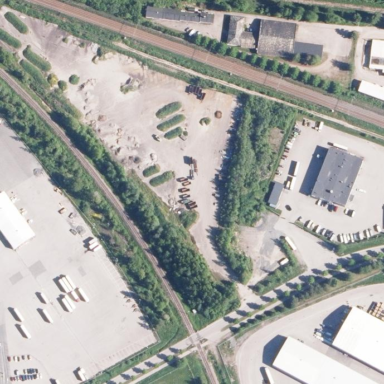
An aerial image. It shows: Industrial area.